Field crop: maize
Growth stage: 2
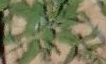
Species: atriplex